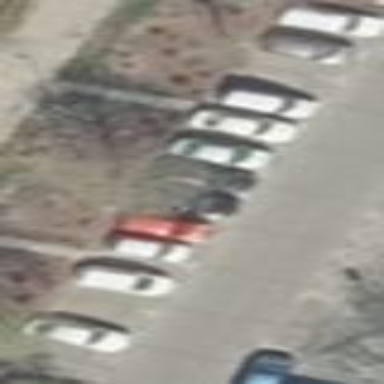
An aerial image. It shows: Street-side parking area.